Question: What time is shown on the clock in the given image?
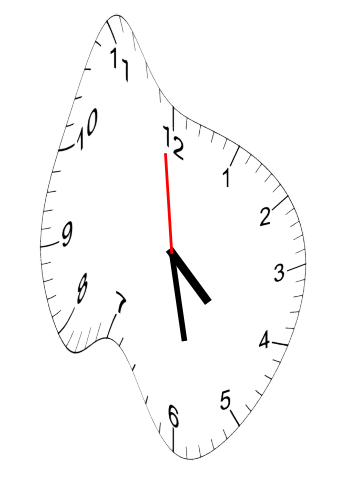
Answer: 04:27:59